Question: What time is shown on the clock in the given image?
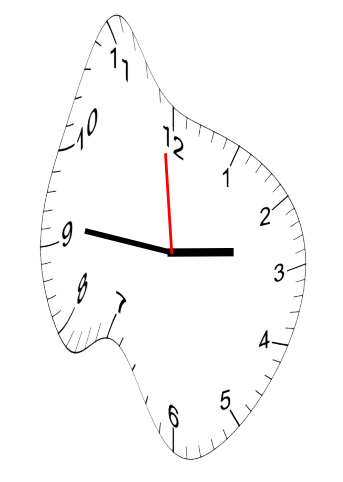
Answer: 02:45:59